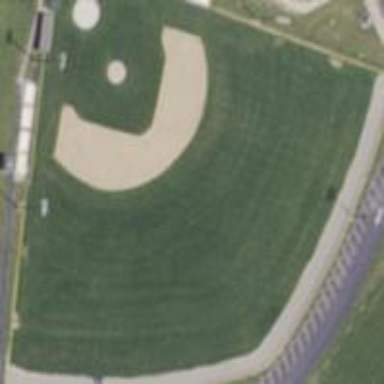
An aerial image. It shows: Baseball pitch for leisure land.